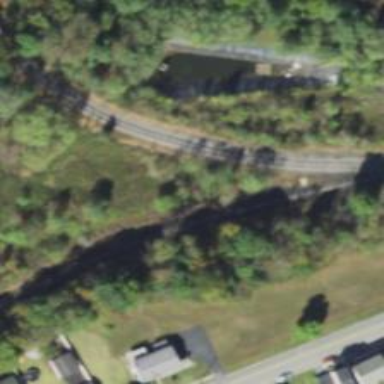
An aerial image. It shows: Rail spur service.